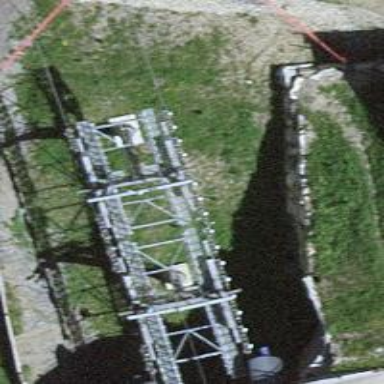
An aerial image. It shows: Pylon used for aerialway.